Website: macys
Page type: delivery-shipping
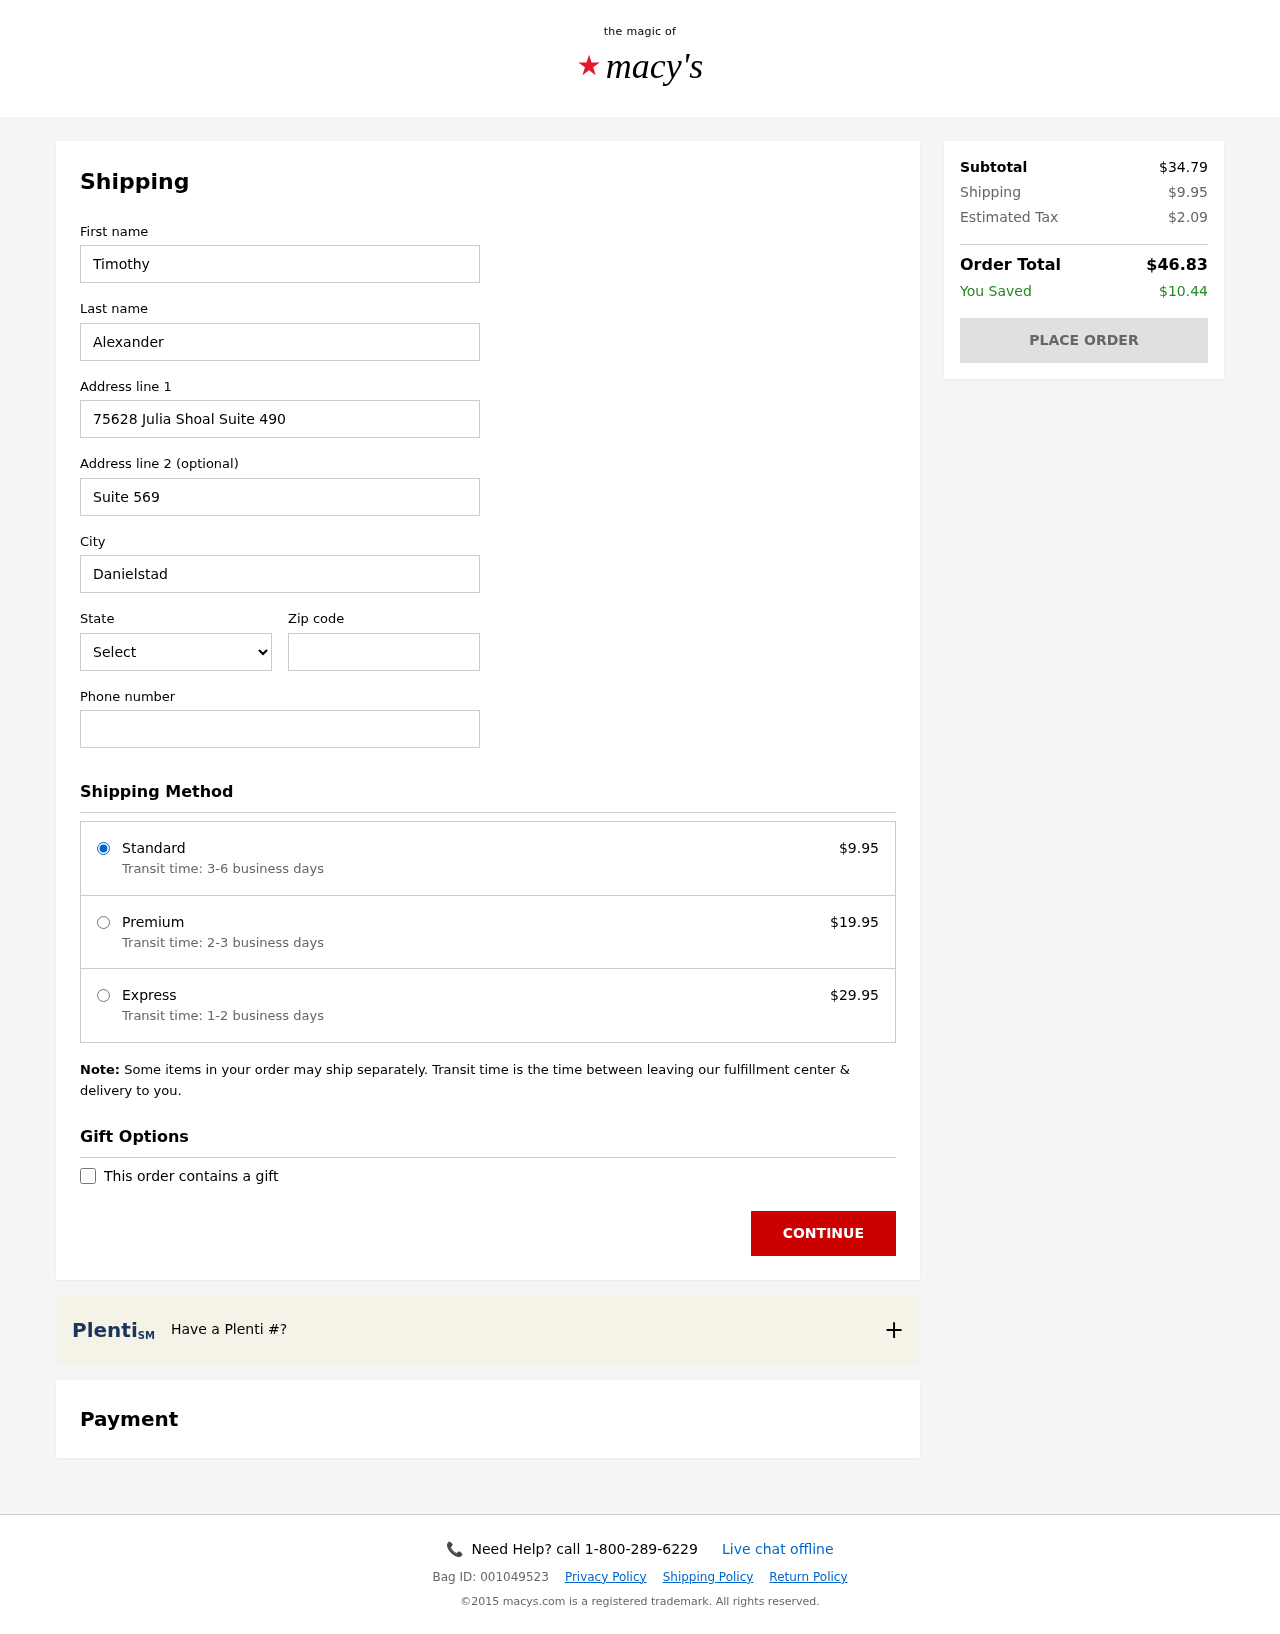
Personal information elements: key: PII_CITY
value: Danielstad
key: PII_FIRSTNAME
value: Timothy
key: PII_LASTNAME
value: Alexander
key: PII_PHONE
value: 5337580549
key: PII_POSTCODE
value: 50840
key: PII_STATE_ABBR
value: SC
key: PII_STREET
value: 75628 Julia Shoal Suite 490
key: PII_STREET2
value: Suite 569
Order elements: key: ORDER_SHIPPING_COST
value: $9.95
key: ORDER_SHIPPING_PREMIUM
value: $19.95
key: ORDER_SHIPPING_EXPRESS
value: $29.95
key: ORDER_SUBTOTAL
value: $34.79
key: ORDER_TAX
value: $2.09
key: ORDER_TOTAL
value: $46.83
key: ORDER_SAVINGS
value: $10.44